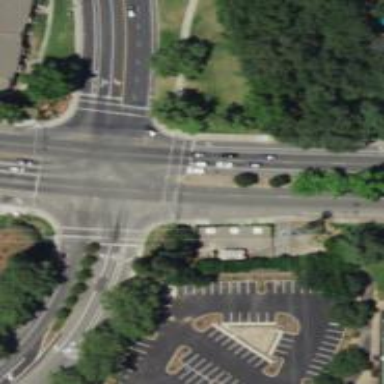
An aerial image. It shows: Crossing with line markings on the road.